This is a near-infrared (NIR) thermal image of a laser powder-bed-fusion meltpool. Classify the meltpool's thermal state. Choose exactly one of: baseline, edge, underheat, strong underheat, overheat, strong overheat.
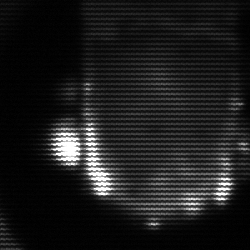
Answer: baseline